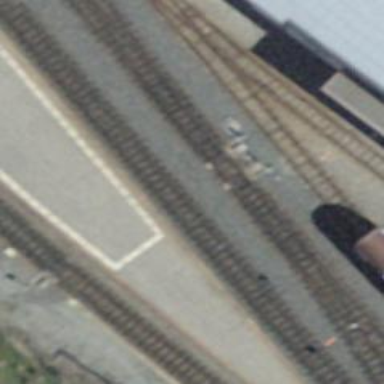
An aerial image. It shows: Railway switch.